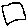
Label: square